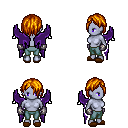
a pixel art fantasy rpg character, female body template, dark elf, purple skin, purple wings, teal pants, dark blonde bangs hairstyle, metal gloves, brown slippers, four views (front, back, left, right), 2x2 character sprite sheet, small pixel art, hard edges, no anti-aliasing